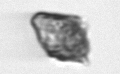
Label: Kryptoperidinium_triquetrum